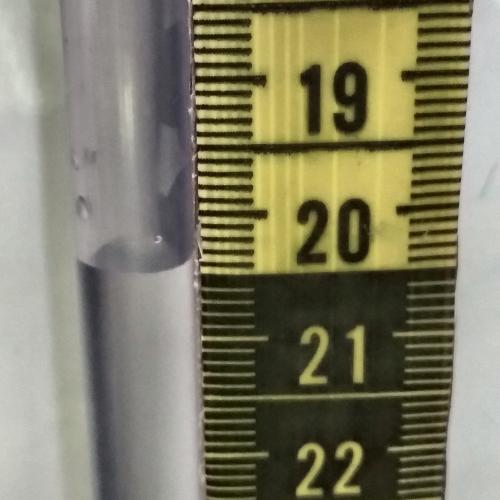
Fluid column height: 20.5 cm